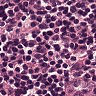
Metastatic tissue present: yes